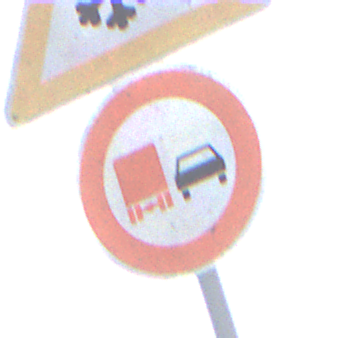
Verkehrszeichen: UeberholverbotKraftfahrzeuge
Zusatzzeichen oben: SchneeOderEisglaette
Umgebung: Outdoor, Nature
Tageszeit: SunriseSunset
Wetter: PartlyCloudy
Licht: Natural
Jahreszeit: NotSpecified
Kontrast: LowContrast